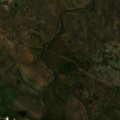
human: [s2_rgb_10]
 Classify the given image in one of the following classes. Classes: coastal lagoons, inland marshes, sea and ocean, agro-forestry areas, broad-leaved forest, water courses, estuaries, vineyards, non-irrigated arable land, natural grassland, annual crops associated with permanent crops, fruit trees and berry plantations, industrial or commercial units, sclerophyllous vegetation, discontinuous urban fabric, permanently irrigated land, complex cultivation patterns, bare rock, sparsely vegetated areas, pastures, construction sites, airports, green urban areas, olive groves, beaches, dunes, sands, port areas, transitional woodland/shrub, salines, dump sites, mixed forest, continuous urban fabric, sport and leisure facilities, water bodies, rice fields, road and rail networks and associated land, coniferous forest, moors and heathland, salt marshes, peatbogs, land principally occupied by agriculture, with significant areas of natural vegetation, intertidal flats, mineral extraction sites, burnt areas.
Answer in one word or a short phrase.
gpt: non-irrigated arable land, agro-forestry areas, transitional woodland/shrub